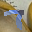
Label: 7